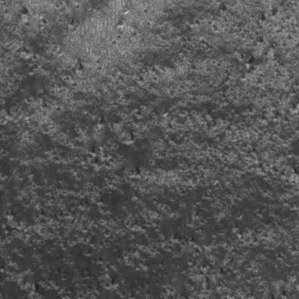
Label: frost